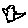
Label: bird